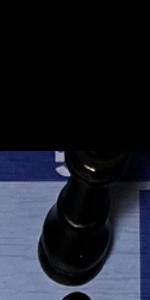
Label: King_Black